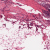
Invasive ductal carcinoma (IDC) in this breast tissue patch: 1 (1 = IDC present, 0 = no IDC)